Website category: movie
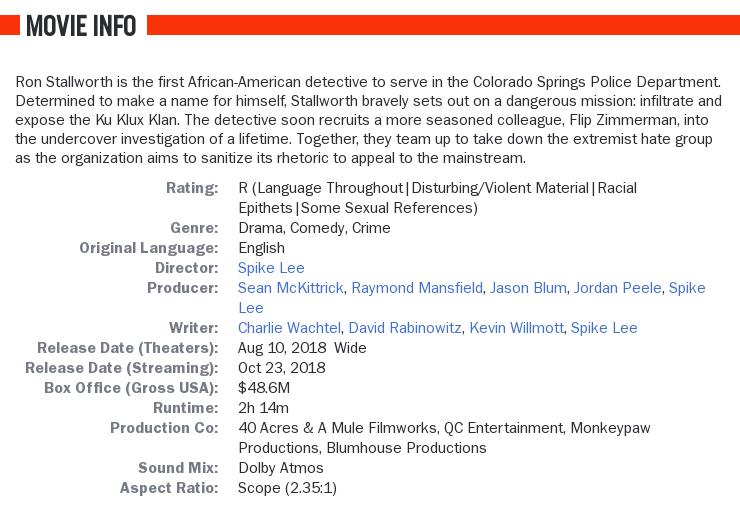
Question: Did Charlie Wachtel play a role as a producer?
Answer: no

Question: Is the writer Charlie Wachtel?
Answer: yes

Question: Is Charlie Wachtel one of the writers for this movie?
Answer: yes

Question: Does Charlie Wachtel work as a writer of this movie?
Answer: yes

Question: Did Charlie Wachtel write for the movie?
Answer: yes

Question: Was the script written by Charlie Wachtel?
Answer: yes

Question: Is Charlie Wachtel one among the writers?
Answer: yes

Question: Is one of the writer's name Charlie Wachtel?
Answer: yes

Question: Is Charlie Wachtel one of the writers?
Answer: yes

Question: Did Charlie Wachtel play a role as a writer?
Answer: yes

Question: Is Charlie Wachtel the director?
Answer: no

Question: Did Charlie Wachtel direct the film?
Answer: no

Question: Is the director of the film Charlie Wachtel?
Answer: no

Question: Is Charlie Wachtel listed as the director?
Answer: no

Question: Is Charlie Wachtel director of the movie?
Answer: no

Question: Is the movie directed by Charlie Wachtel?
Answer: no

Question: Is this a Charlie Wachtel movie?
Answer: no

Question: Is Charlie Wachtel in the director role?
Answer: no

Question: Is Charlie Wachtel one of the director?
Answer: no

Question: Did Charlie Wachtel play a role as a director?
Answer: no

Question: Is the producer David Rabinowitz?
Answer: no

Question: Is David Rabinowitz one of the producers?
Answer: no

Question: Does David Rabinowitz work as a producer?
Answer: no

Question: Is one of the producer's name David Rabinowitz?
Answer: no

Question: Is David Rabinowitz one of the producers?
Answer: no

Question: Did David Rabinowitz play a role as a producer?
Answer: no

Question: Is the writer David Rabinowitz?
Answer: yes

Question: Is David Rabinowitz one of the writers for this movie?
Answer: yes

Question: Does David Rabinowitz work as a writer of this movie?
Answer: yes

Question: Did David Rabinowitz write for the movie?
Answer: yes

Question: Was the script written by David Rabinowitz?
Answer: yes

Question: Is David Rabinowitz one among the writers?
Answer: yes

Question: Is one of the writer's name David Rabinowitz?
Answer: yes

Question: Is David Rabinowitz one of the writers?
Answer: yes

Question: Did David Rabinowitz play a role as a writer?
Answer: yes

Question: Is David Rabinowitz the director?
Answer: no

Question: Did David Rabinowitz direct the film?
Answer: no

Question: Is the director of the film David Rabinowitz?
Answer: no

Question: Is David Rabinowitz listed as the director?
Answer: no

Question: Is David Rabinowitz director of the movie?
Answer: no

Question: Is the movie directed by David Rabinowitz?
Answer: no

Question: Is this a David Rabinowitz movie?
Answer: no

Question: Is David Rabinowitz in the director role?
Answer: no

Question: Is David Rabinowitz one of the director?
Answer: no

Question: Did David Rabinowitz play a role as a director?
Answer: no

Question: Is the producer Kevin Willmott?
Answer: no

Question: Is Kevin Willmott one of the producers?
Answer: no

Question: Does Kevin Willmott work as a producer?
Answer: no

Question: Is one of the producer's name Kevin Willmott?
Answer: no

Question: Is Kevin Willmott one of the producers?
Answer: no

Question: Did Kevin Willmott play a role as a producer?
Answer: no

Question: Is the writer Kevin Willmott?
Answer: yes

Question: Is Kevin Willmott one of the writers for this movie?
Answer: yes

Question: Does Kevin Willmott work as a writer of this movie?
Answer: yes

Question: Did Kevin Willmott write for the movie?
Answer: yes

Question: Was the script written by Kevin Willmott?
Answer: yes

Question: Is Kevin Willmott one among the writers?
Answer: yes

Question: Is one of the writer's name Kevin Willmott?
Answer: yes

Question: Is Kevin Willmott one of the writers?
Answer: yes

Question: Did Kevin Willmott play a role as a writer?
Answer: yes

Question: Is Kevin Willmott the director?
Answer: no

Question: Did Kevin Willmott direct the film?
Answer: no

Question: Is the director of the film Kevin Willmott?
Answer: no

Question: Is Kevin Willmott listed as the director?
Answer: no